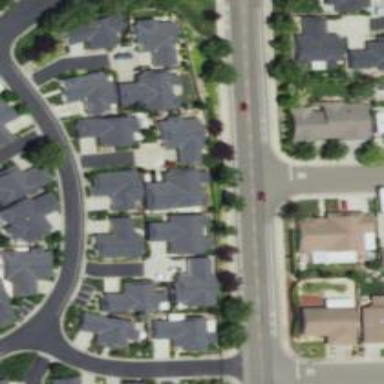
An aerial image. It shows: Living street.